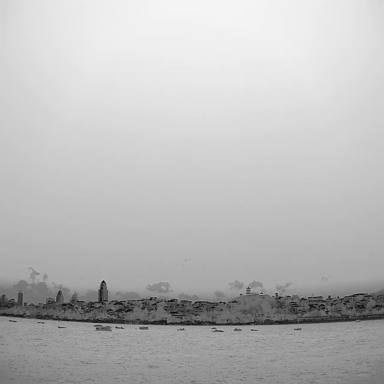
There are ten bulk_carriers in the infrared image.